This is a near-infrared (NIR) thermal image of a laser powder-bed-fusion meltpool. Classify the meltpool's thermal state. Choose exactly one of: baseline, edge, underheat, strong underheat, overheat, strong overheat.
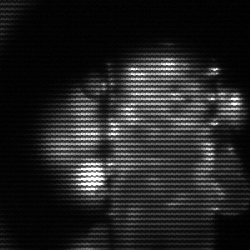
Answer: strong underheat